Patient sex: F
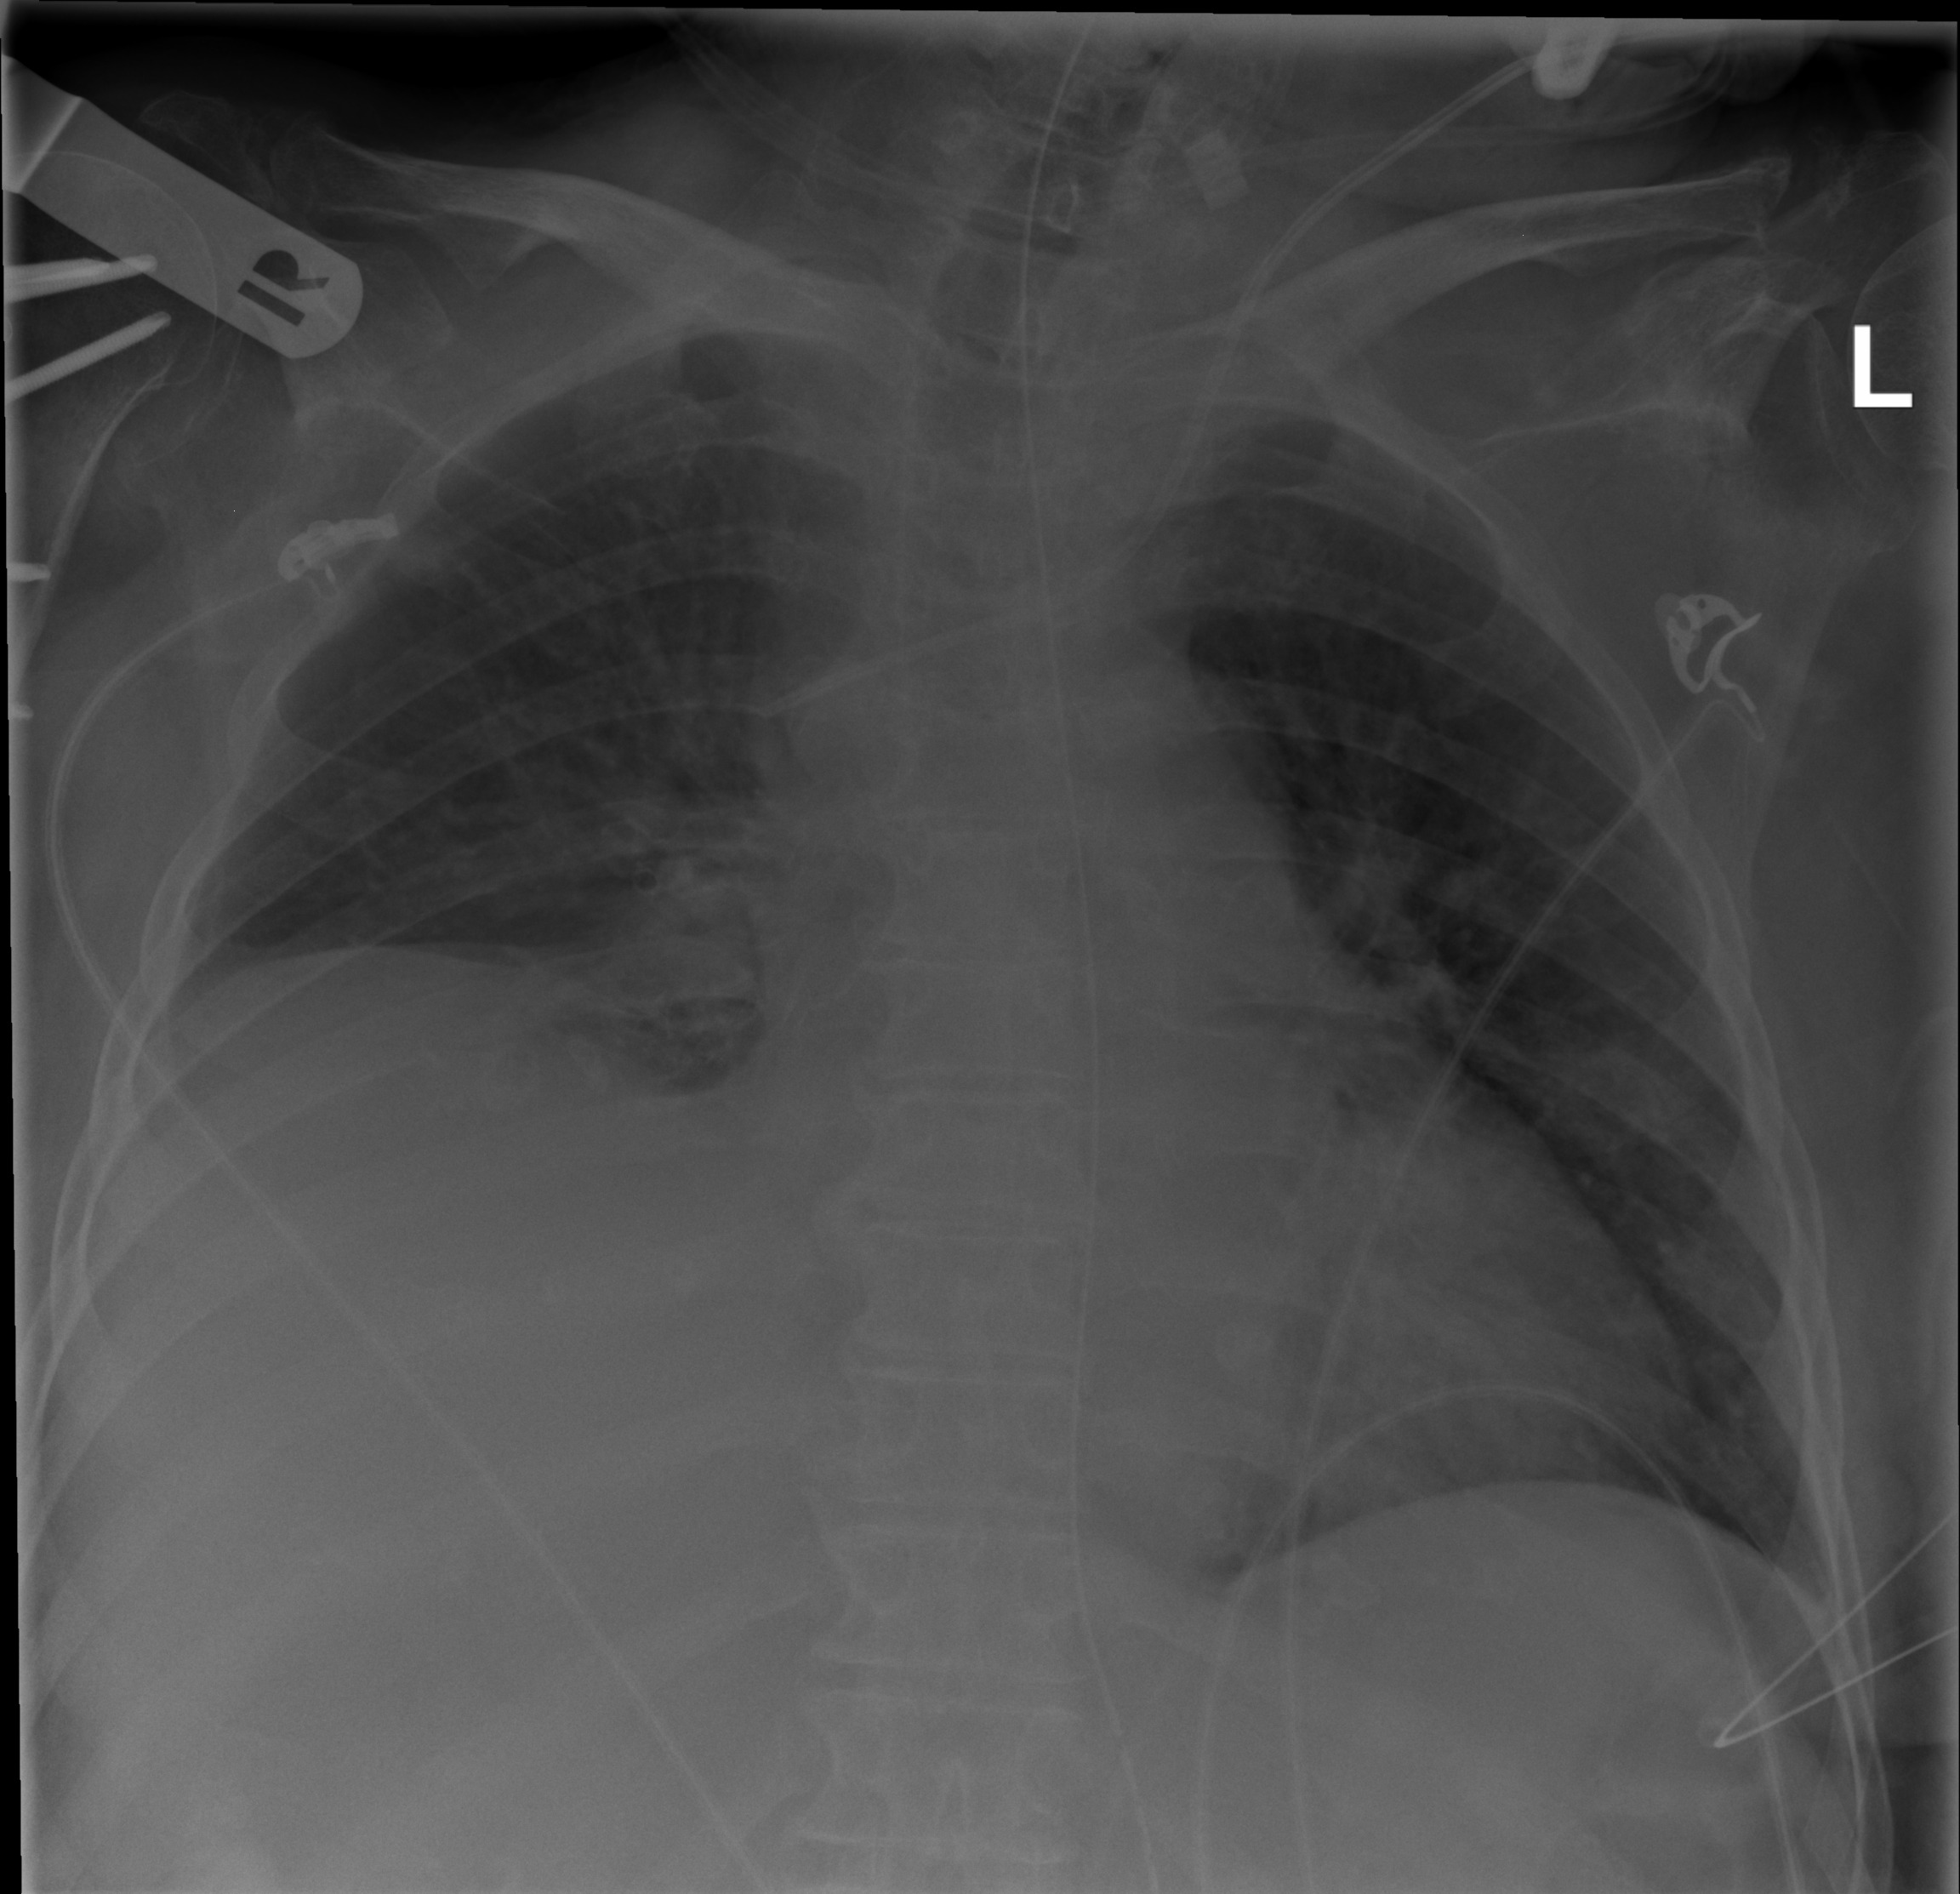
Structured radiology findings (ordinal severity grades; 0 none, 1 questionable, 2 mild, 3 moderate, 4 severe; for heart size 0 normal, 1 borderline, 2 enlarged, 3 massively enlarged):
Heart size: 0
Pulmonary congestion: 0
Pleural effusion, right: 0
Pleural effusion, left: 0
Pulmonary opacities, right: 0
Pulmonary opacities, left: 0
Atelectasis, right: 2
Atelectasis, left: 0